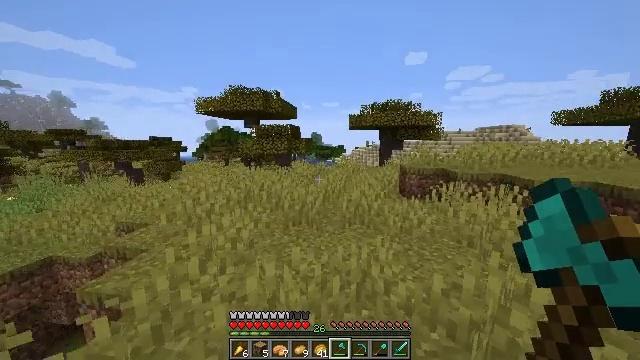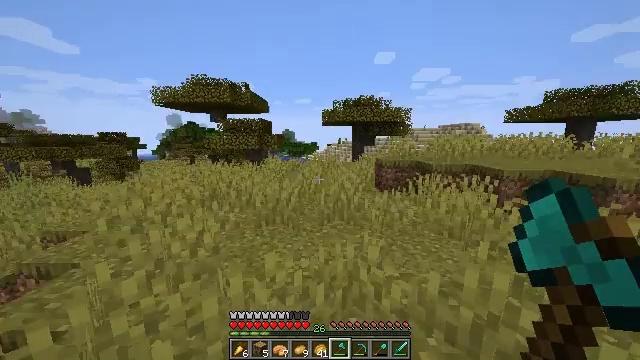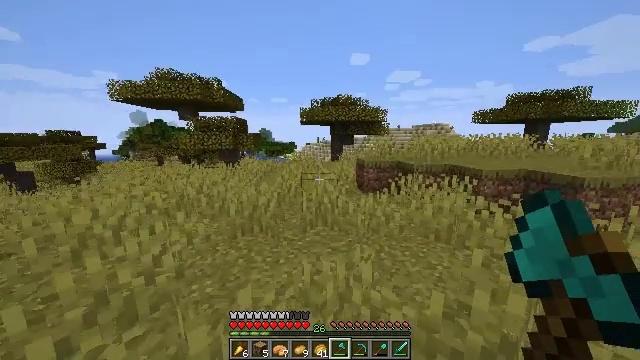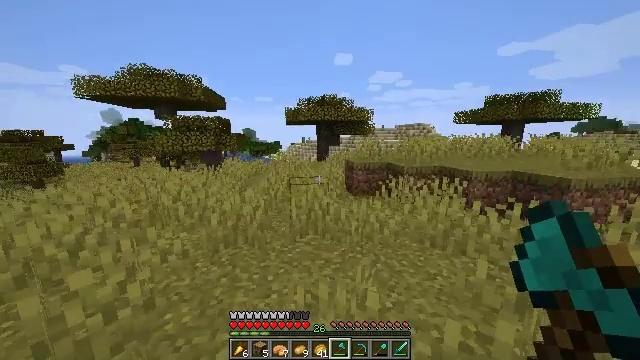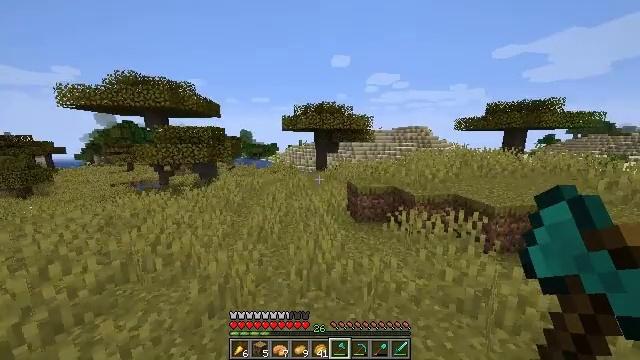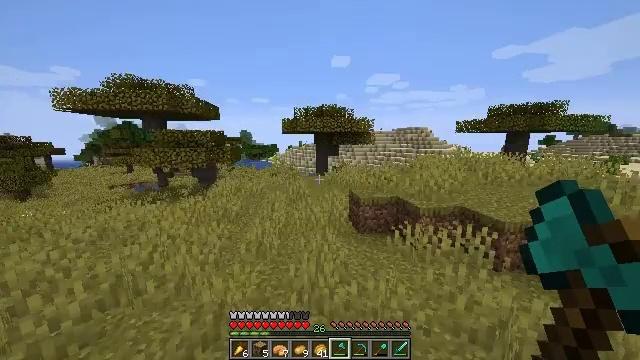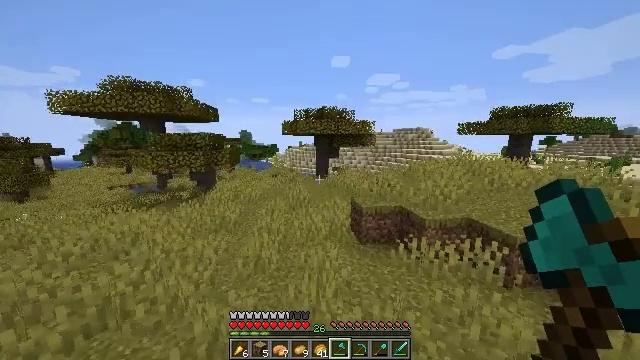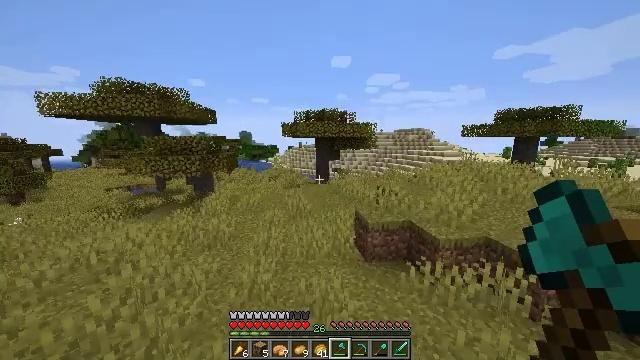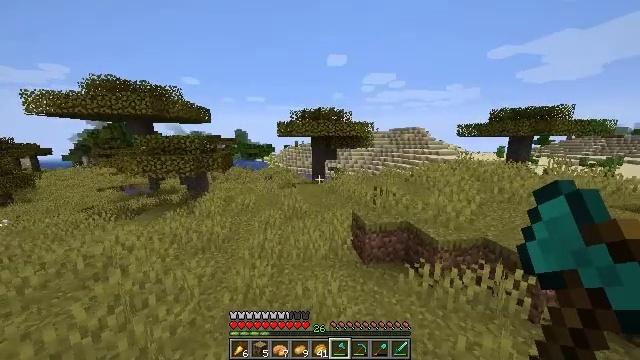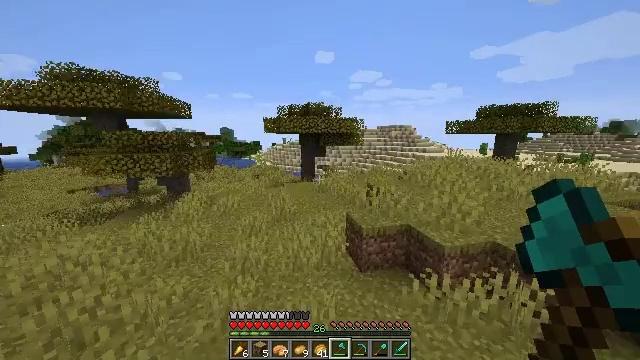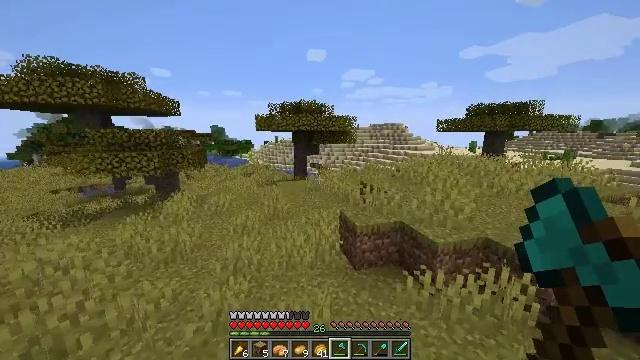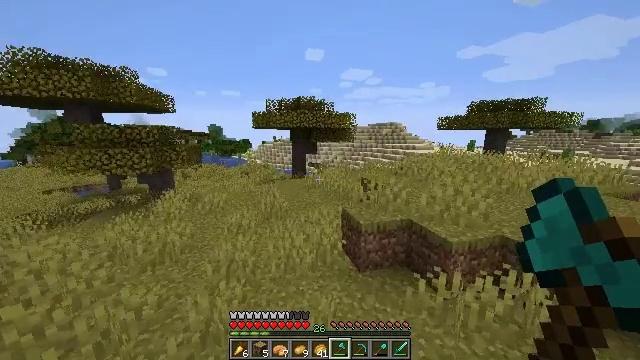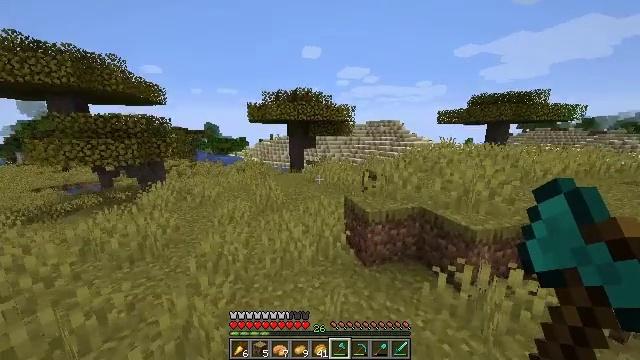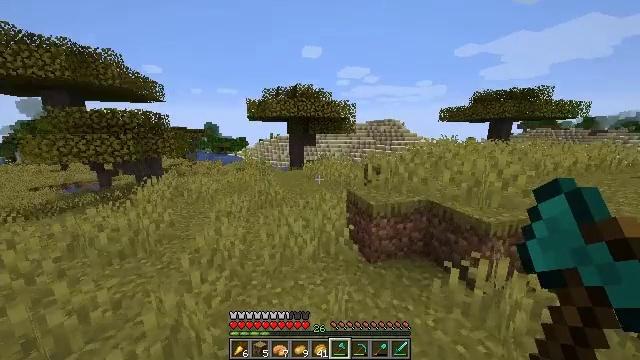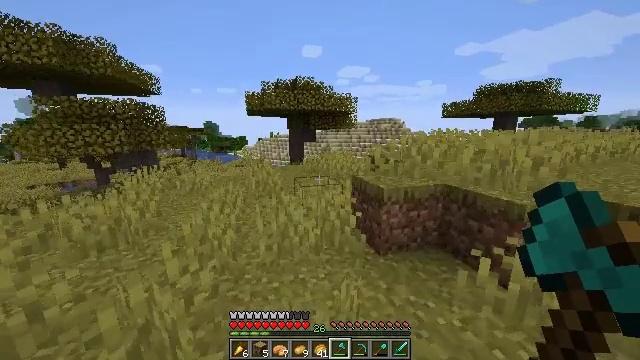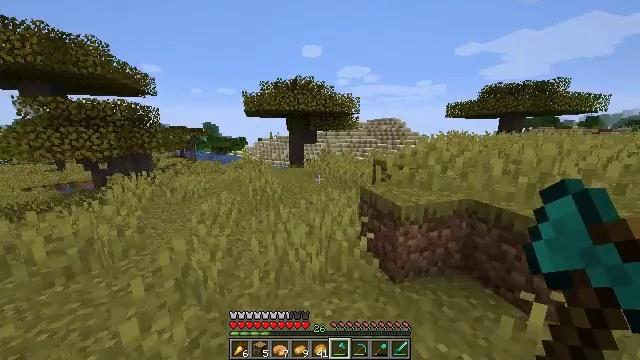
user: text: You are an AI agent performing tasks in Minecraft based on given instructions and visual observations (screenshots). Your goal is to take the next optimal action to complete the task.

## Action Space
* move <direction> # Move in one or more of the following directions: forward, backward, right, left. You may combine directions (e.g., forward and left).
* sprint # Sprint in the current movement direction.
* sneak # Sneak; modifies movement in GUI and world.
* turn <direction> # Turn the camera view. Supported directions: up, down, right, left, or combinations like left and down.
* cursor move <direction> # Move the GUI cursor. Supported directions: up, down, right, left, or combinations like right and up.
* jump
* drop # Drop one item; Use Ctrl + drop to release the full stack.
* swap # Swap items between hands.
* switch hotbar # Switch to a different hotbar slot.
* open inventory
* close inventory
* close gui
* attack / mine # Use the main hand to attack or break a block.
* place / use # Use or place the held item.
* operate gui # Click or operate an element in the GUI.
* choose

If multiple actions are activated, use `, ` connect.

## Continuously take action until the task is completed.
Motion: motion action
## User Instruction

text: Mine the grass in the plains.
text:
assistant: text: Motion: move forward, turn right, jump
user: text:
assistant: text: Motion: move forward, sprint, turn right, jump
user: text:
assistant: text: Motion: move forward, sprint, turn right, jump
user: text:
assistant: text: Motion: move forward, sprint, jump
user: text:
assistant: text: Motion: move forward, sprint, jump
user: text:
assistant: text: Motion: move forward, jump
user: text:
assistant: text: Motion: move forward, jump
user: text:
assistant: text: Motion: move forward, turn right, jump
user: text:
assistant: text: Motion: move forward, turn right, jump
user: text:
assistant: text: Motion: move forward, turn right, jump
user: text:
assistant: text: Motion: move forward, jump
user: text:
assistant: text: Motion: move forward, jump
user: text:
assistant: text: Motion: move forward, jump
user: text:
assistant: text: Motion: move forward, jump
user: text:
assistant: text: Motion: move forward, sprint, jump
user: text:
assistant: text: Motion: move forward, sprint, jump
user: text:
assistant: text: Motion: move forward, sprint, jump
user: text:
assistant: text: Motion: move forward, sprint, jump
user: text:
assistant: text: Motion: move forward, jump
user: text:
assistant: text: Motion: move forward, jump
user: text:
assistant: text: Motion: move forward, jump
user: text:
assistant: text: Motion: move forward, jump
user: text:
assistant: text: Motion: move forward, jump
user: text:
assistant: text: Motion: move forward, jump
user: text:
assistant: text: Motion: move forward, jump
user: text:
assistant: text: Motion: move forward, jump
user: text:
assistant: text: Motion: move forward, sprint, jump
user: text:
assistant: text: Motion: move forward, sprint, jump
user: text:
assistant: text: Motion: move forward, sprint, jump
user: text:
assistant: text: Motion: move forward, jump